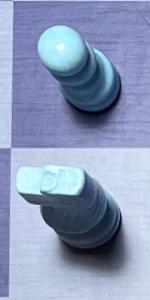
Label: Knight_White